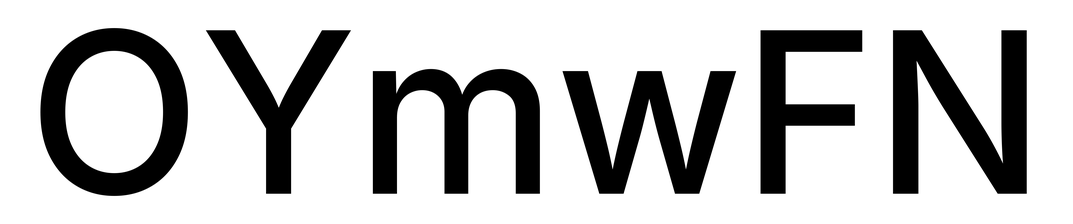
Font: Inter_Medium